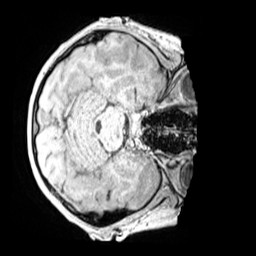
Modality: MP2RAGE
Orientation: axial
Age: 10
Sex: male
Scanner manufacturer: siemens
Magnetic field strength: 3 T
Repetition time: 4 s
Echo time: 0.00299 s